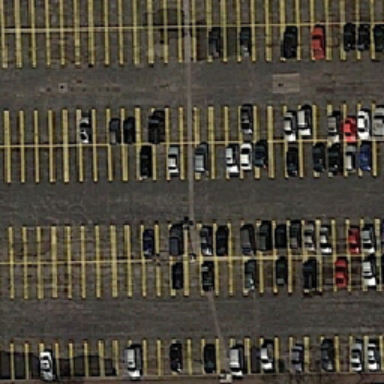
A parking lot with a straight yellow line contains some cars .